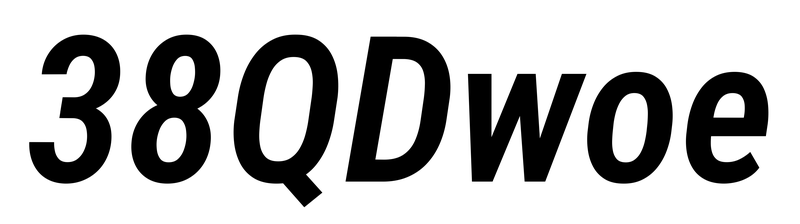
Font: Roboto-Italic_Condensed_SemiBold_Italic